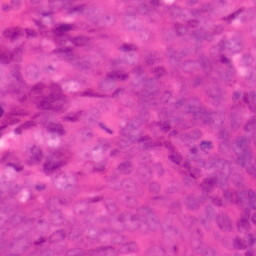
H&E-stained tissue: Colon